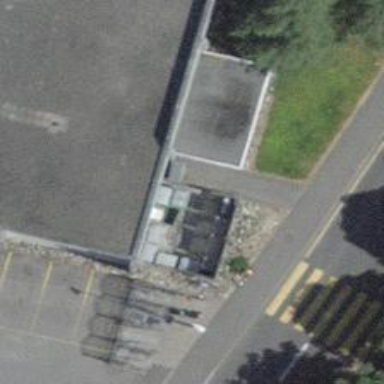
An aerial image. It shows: Bicycle parking facility.